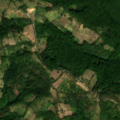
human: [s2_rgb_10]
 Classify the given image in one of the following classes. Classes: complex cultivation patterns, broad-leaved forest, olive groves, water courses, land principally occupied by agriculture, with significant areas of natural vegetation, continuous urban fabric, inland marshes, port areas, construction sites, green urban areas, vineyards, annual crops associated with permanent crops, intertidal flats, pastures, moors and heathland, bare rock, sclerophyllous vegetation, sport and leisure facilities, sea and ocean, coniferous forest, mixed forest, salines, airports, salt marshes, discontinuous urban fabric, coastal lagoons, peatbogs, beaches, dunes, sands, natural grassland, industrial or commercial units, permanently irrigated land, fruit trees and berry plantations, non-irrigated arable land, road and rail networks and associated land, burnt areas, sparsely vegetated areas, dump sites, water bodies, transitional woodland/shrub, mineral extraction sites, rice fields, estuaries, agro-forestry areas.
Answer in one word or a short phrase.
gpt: pastures, complex cultivation patterns, land principally occupied by agriculture, with significant areas of natural vegetation, broad-leaved forest